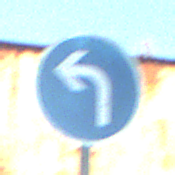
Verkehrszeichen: VorgeschriebeneFahrtrichtungLinks
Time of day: MorningAfternoon
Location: Outdoor (Suburban)
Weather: Clear
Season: NotSpecified
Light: Natural